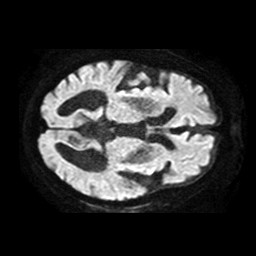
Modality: TRACE
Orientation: axial
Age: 82
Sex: female
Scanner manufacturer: philips
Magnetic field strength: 1.5 T
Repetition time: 3.684 s
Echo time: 0.09411 s